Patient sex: M
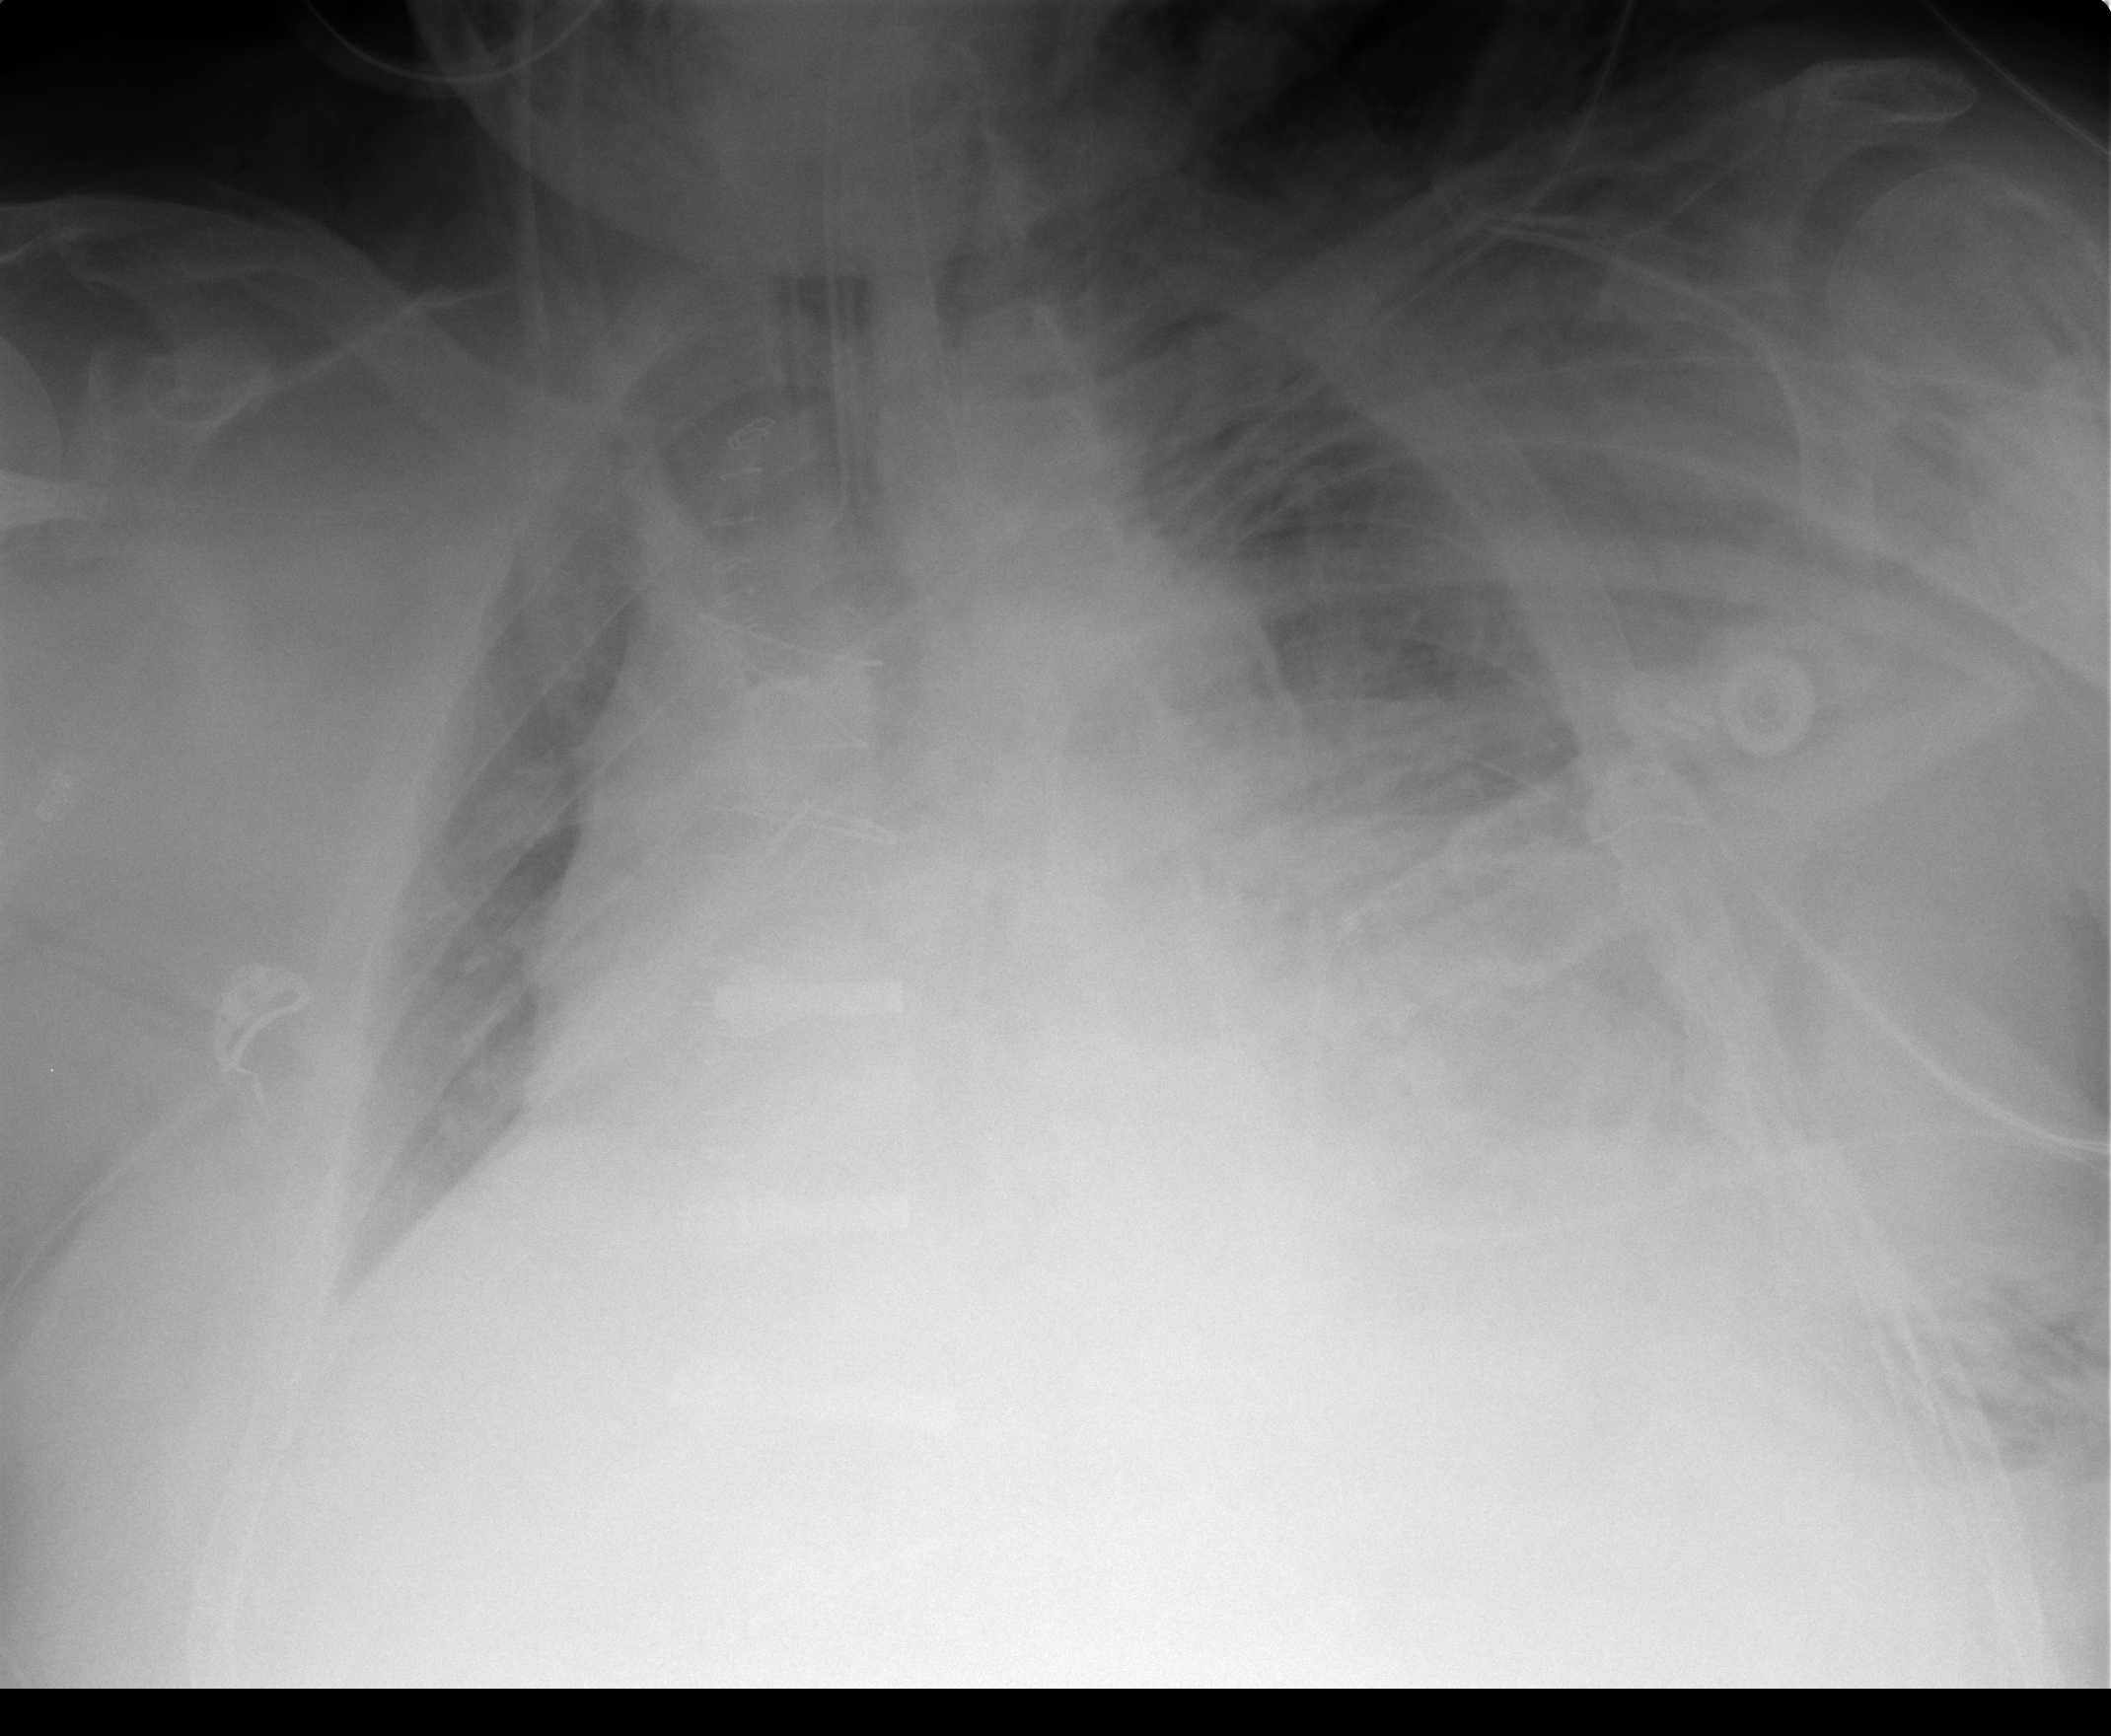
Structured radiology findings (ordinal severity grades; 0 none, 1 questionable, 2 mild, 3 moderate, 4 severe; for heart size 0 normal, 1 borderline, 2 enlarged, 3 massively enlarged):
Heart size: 3
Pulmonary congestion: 2
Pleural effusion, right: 0
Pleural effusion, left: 1
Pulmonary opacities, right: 0
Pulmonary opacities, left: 1
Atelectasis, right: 2
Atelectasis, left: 2